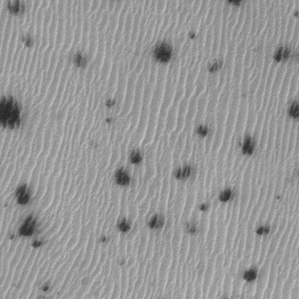
Label: frost